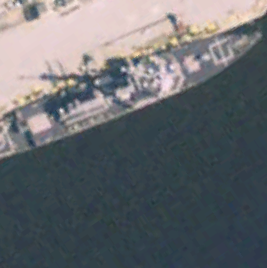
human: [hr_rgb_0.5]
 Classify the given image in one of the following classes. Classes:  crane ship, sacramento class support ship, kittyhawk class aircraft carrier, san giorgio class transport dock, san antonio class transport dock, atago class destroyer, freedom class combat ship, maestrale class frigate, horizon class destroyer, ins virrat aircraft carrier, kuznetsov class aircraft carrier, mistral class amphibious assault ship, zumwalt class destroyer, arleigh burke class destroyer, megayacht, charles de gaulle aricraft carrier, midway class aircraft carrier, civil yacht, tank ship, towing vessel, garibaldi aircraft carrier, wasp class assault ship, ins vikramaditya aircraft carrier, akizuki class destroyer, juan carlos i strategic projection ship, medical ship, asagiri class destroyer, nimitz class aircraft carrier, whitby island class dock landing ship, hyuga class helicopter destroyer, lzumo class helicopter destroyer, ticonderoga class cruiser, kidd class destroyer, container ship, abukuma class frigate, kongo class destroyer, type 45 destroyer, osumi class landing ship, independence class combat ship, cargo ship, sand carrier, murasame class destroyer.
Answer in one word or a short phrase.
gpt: Arleigh Burke class destroyer